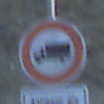
Verkehrszeichen: VerbotFuerKraftfahrzeugeUeberDreiKommaFuenfTonnen
Zusatzzeichen unten: SonstigeFahrzeugePersonengruppenFrei3
Umgebung: Outdoor, RoadRail
Tageszeit: SunriseSunset
Wetter: Clear
Licht: Natural
Jahreszeit: NotSpecified
Kontrast: LowContrast